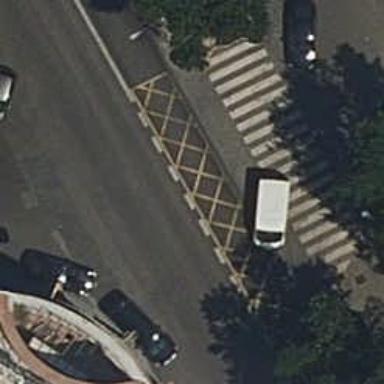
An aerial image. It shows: Road with traffic signals controlling the flow of traffic.